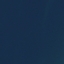
Land use / land cover class: SeaLake